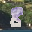
Label: 8